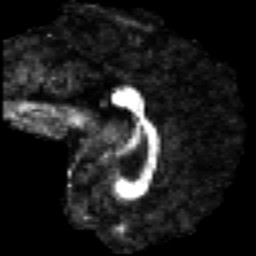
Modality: FA
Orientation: sagittal
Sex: male
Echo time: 0.114 s